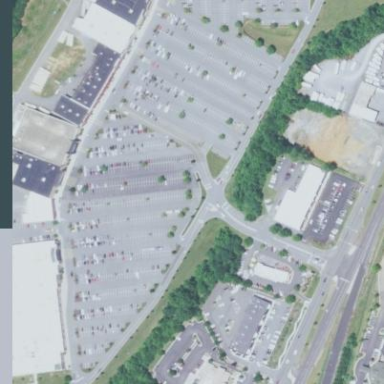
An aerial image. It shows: Retail area.